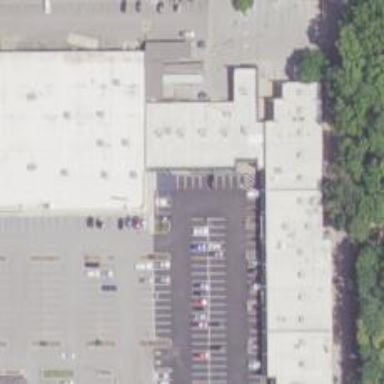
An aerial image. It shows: Retail area.